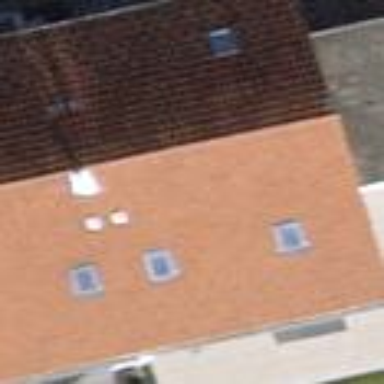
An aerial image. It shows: Terrace building.